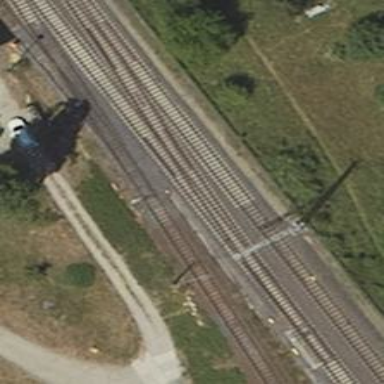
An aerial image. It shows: Junction on the railway.